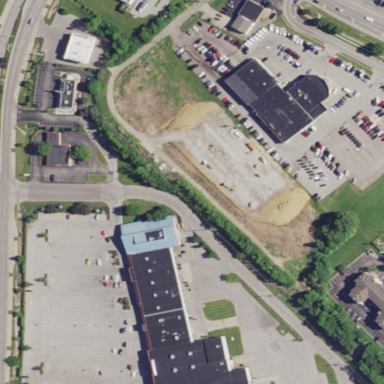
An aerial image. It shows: Retail area.